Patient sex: M
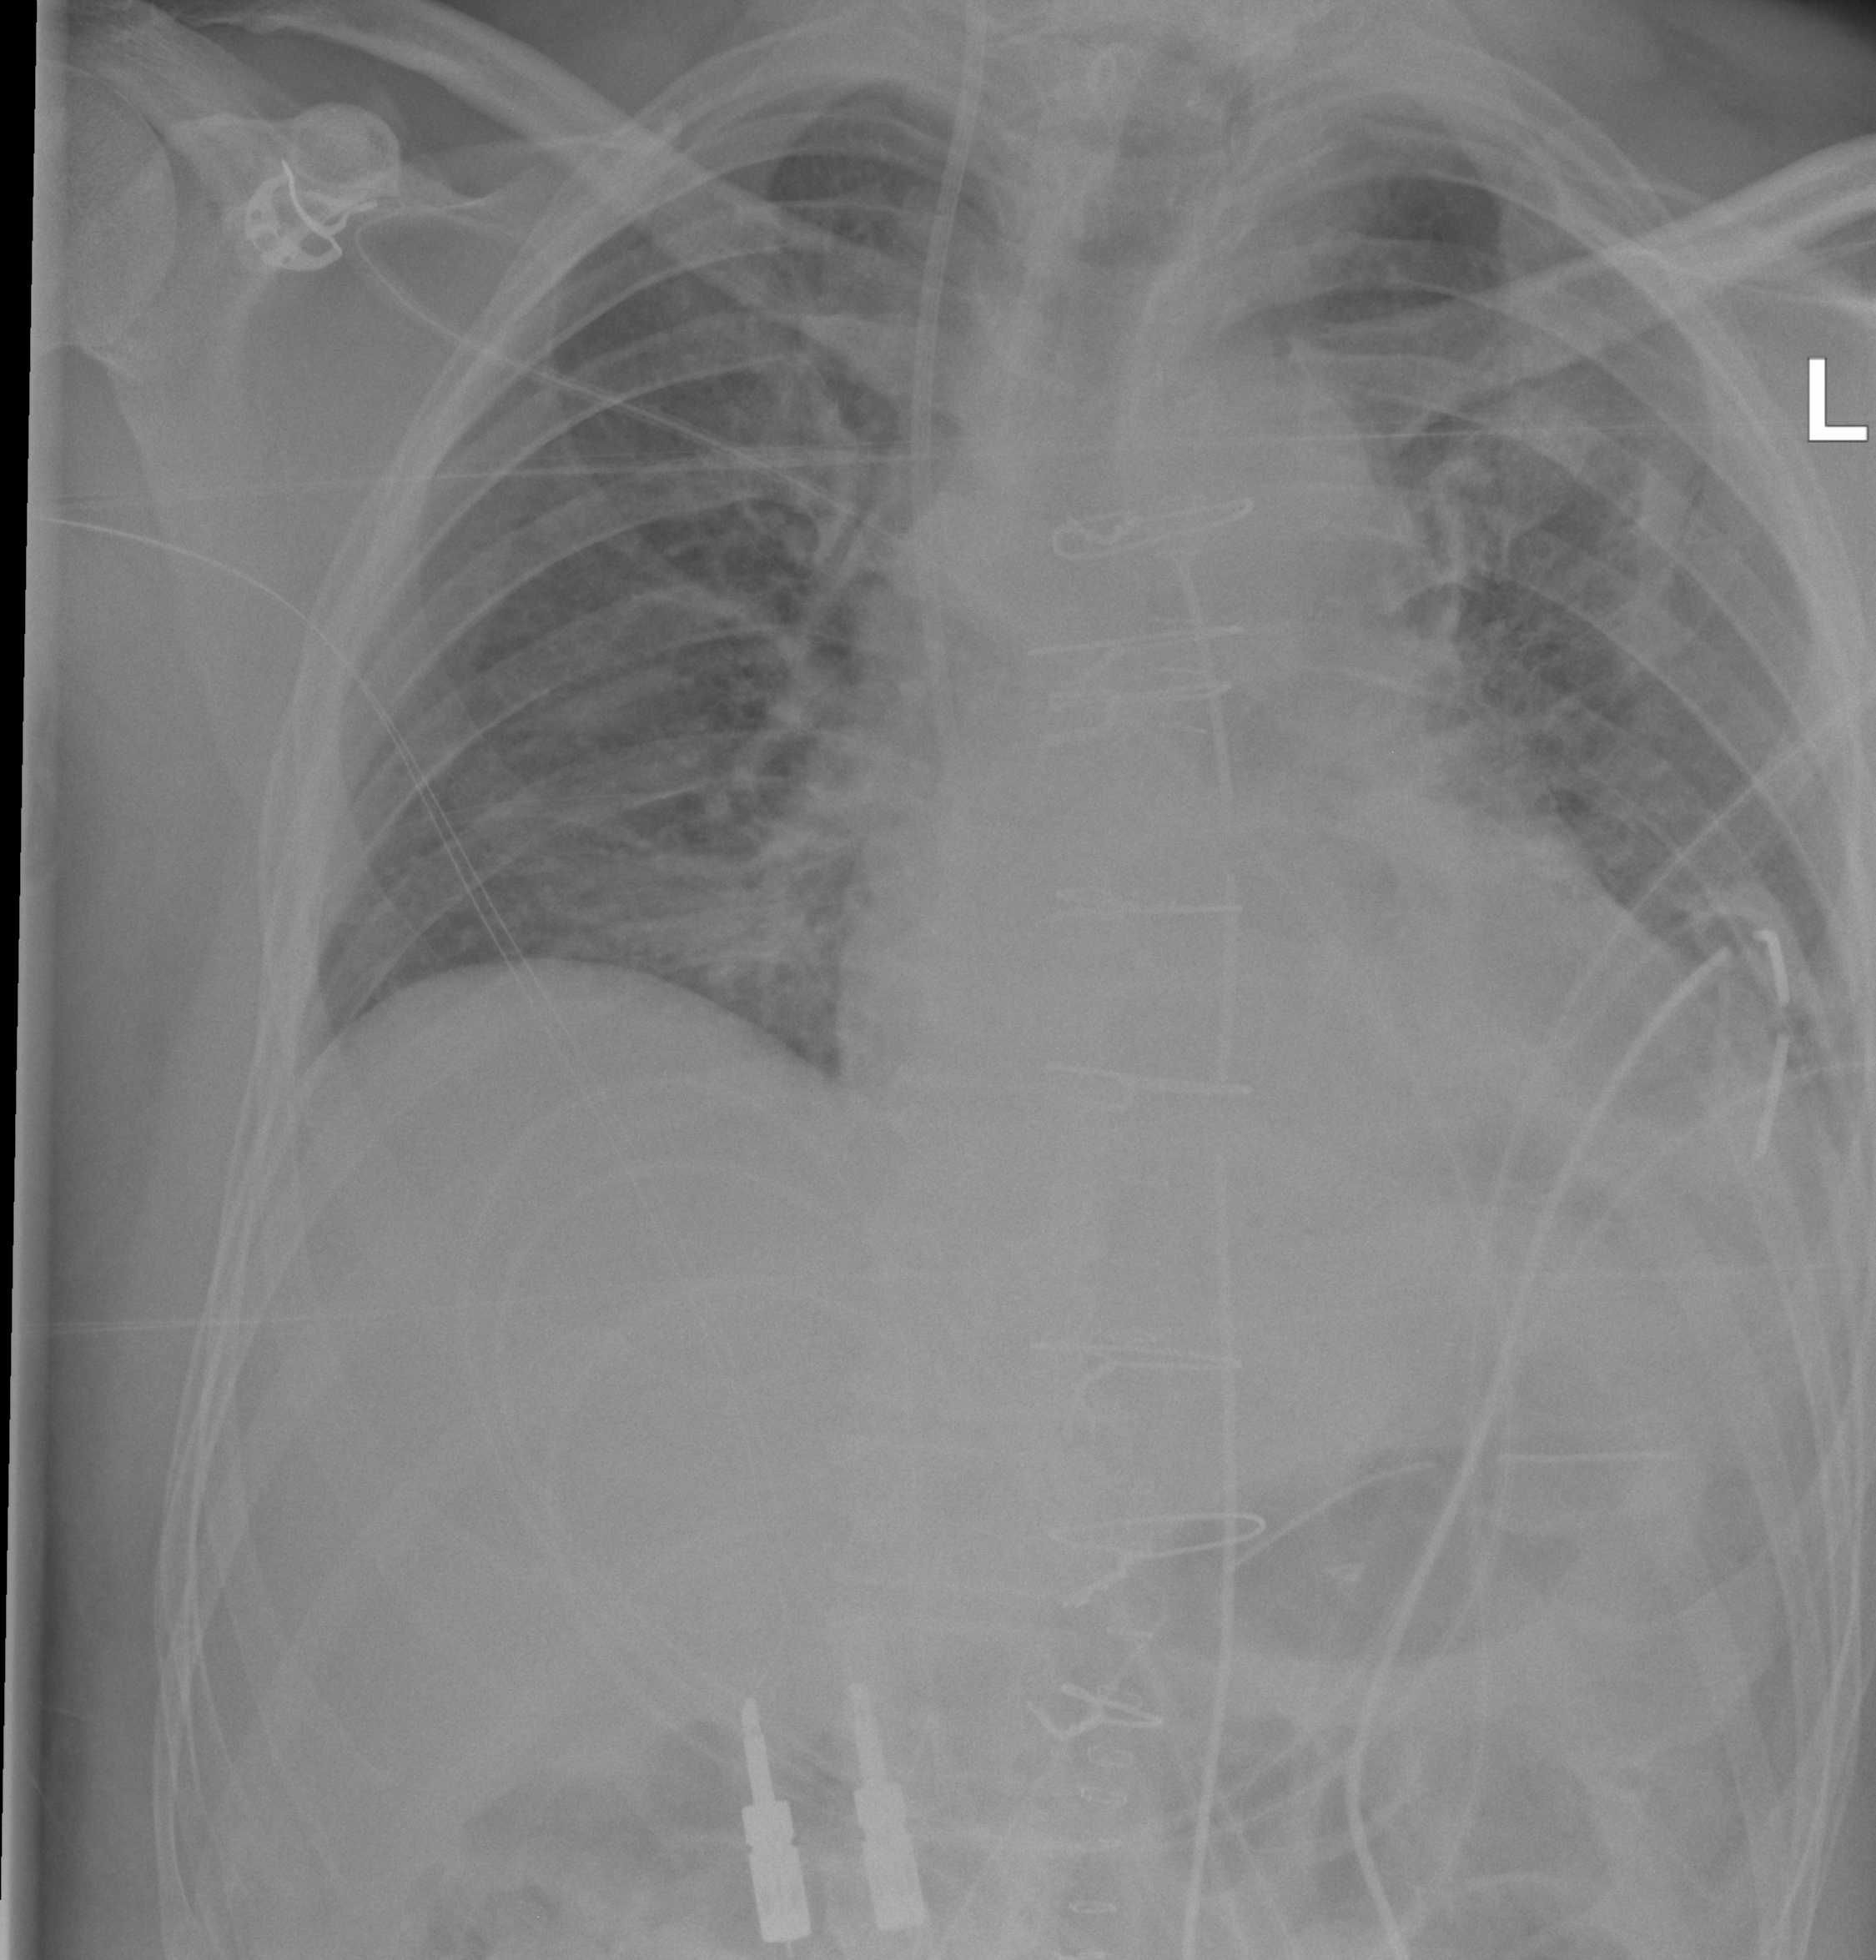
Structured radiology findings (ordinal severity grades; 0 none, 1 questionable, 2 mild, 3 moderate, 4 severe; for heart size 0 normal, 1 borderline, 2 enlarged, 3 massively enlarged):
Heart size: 1
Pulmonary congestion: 2
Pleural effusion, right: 0
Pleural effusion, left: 2
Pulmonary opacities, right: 2
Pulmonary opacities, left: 2
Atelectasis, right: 2
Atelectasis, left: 2